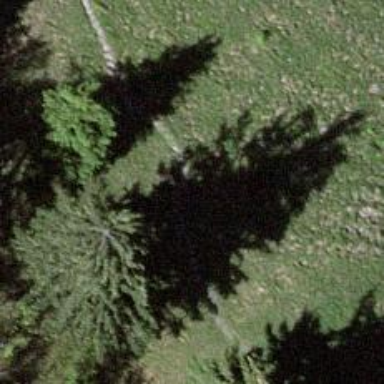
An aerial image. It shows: Unpaved path.